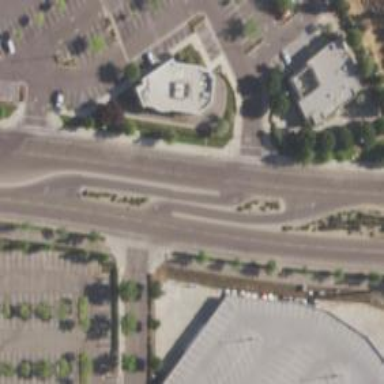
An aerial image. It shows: Asphalt road with secondary link designation.